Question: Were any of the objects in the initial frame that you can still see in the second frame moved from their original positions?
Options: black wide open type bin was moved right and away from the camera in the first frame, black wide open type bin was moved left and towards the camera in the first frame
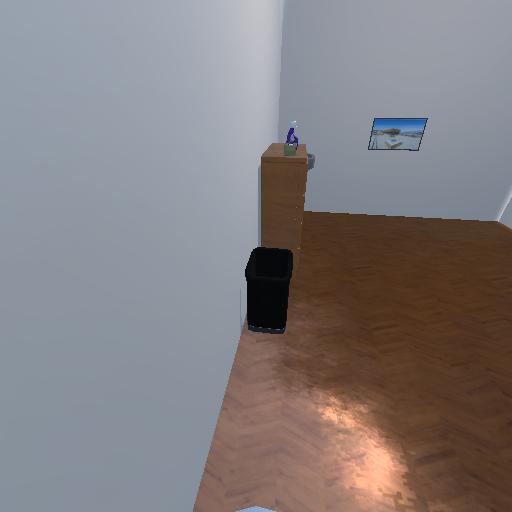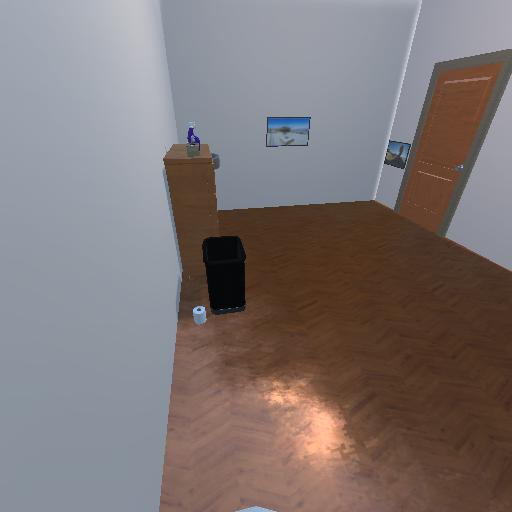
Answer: black wide open type bin was moved right and away from the camera in the first frame